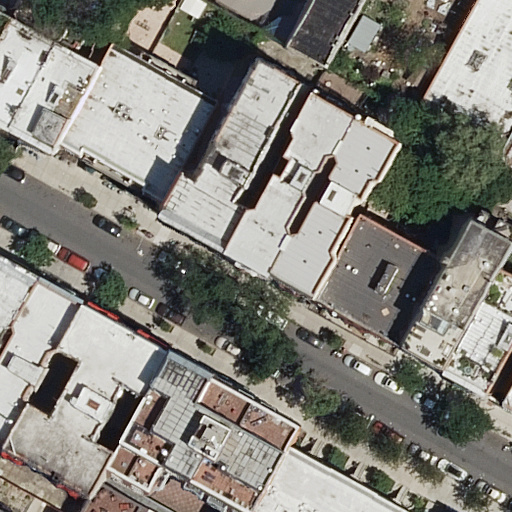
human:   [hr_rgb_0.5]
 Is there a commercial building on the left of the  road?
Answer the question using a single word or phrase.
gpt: no

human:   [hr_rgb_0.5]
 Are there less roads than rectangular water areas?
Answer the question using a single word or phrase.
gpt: no

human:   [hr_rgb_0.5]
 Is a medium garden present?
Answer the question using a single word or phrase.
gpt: yes

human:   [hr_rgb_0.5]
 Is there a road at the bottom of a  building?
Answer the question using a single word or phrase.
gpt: yes

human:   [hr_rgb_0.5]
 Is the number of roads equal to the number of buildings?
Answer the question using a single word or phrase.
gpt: no

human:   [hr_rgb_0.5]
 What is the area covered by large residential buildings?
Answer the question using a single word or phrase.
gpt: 3078m2

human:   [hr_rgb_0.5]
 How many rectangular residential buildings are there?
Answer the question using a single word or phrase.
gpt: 11

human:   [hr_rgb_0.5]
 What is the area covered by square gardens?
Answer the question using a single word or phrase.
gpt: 0m2

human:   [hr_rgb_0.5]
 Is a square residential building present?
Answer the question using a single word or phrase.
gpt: no

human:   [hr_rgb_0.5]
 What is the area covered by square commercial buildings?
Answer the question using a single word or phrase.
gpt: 0m2

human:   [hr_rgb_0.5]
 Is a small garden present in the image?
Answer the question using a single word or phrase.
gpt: no

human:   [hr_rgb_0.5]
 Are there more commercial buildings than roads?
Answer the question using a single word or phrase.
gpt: no

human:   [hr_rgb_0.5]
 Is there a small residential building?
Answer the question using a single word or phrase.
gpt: yes

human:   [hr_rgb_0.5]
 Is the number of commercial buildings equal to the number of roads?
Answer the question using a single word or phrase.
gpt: no

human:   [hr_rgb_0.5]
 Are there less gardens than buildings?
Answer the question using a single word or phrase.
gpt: yes

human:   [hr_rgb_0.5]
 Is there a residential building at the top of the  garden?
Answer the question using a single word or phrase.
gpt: no

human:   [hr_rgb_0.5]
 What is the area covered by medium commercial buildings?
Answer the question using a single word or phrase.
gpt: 0m2

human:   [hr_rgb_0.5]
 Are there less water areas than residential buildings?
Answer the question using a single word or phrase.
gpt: yes

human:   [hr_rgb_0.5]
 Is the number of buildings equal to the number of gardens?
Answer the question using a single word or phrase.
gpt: no

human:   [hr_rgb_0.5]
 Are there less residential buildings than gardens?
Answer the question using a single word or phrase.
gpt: no

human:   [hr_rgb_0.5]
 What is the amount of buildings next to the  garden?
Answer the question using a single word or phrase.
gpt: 24

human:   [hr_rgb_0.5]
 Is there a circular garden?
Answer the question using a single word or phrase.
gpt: no

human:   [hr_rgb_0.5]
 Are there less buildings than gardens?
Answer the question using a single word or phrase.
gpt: no

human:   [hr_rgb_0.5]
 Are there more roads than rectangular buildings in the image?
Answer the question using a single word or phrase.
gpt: no

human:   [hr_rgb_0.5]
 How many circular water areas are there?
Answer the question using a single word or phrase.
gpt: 0

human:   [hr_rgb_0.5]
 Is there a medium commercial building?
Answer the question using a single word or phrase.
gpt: no

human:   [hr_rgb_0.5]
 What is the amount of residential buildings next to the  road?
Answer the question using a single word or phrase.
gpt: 24

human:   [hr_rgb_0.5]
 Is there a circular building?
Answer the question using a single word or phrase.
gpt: no

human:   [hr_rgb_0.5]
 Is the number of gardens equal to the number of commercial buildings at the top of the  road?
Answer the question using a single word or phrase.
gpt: no

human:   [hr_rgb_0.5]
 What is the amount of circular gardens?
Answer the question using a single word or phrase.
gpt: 0

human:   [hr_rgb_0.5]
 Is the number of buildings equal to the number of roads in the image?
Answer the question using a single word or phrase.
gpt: no

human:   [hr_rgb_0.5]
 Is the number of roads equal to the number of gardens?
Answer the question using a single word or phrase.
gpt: yes

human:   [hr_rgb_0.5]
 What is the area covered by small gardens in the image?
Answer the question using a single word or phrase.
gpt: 0m2

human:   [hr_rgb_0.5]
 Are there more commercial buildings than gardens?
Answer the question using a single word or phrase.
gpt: no

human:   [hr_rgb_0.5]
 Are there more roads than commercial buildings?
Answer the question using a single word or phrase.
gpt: yes

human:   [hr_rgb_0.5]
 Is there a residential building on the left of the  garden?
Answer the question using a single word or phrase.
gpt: yes